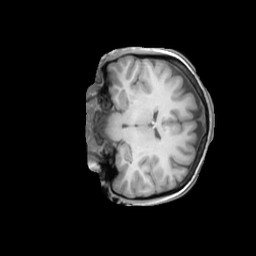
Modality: T1w
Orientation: coronal
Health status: ill
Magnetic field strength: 3 T